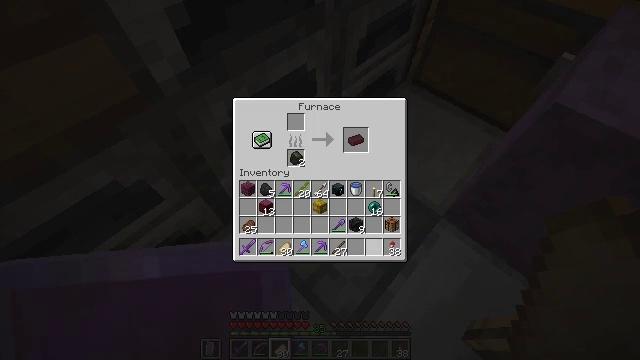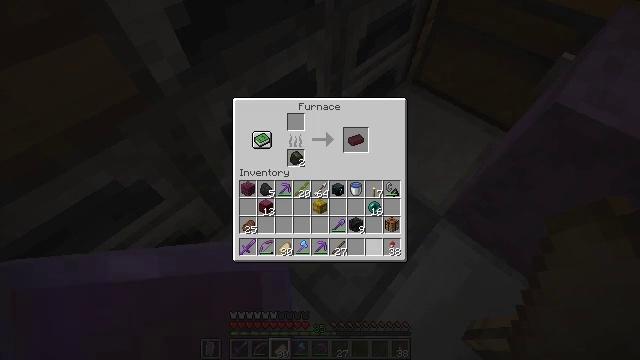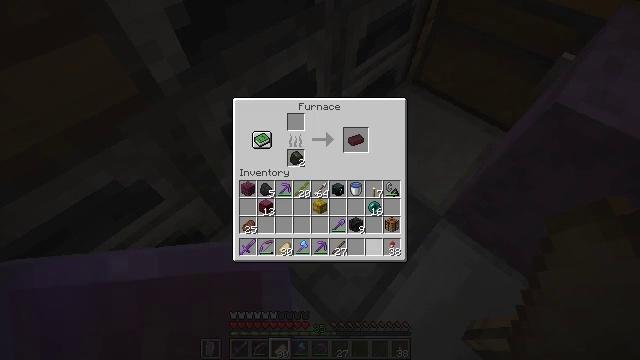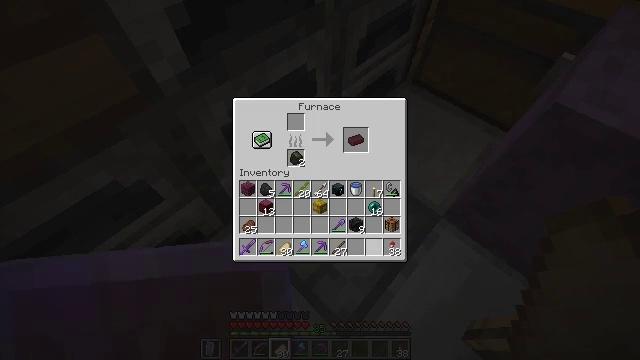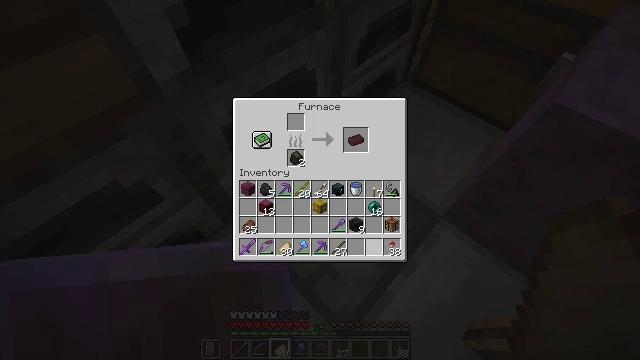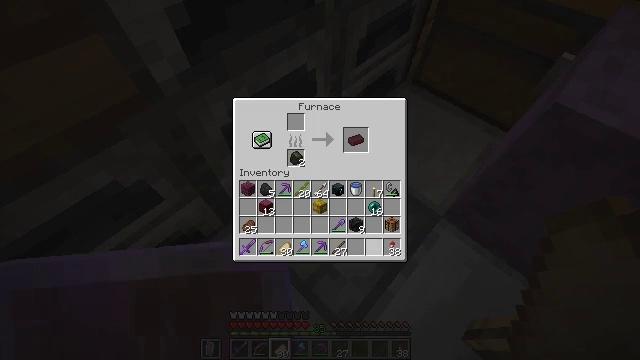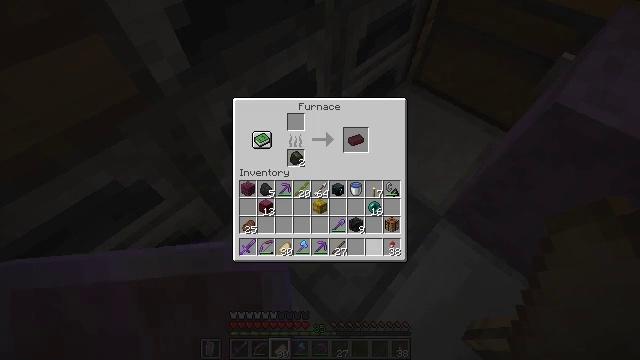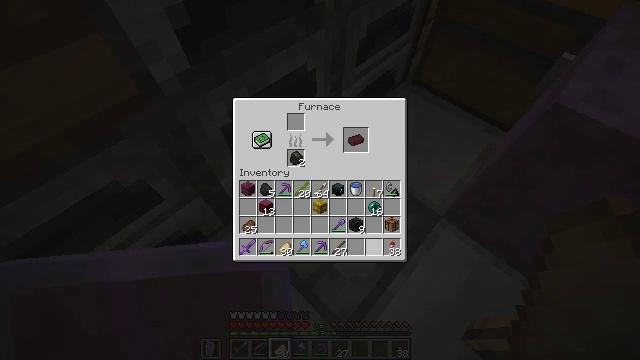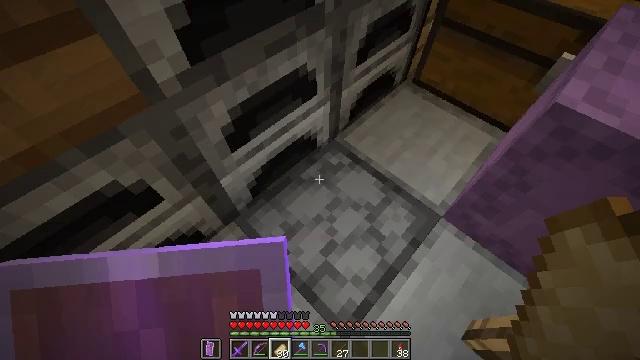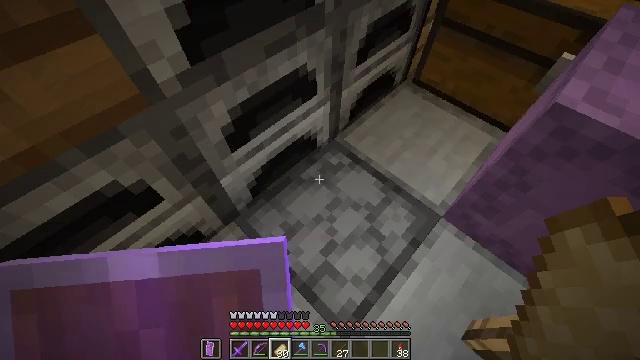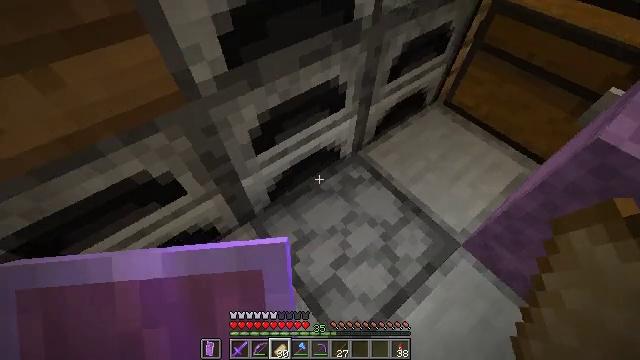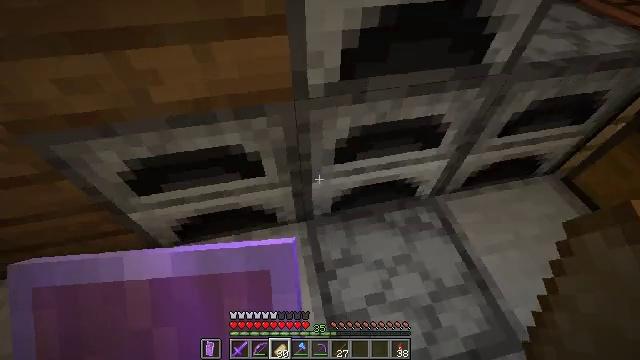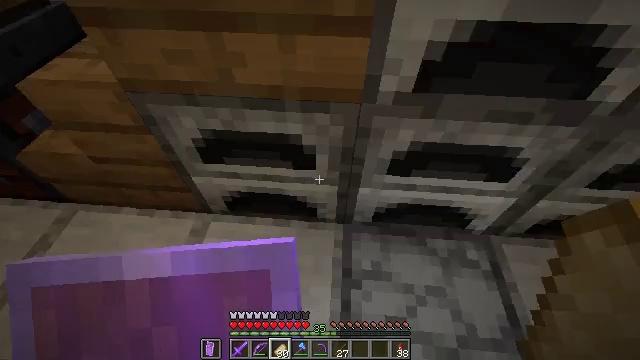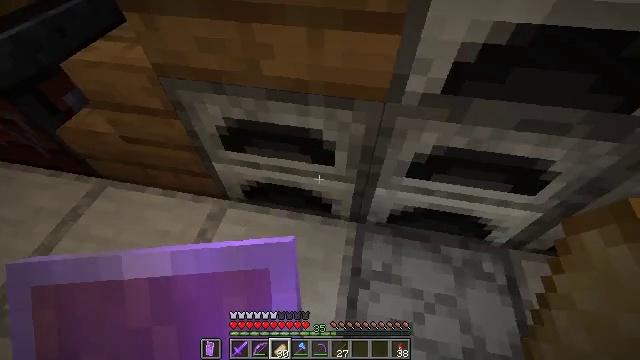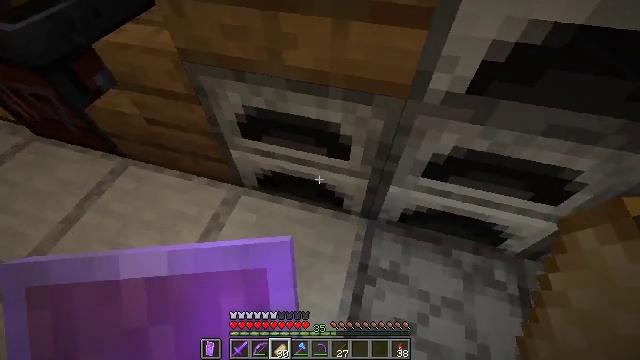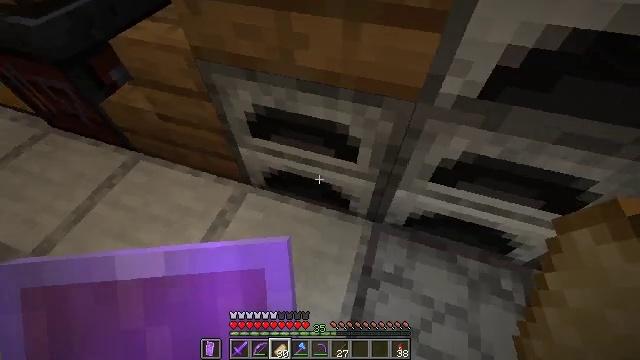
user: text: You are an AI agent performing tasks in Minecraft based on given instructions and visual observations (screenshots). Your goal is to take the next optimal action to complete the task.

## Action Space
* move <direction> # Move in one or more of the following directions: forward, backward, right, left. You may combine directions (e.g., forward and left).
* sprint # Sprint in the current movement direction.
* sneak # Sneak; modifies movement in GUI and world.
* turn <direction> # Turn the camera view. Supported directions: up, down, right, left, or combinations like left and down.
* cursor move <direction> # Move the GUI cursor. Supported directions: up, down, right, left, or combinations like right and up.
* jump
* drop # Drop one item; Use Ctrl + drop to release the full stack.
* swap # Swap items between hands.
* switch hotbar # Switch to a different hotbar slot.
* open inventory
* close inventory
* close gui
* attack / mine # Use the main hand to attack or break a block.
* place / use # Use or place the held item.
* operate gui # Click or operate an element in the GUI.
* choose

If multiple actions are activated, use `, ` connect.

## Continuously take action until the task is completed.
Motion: motion action
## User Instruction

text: Mine the magenta shulker box.
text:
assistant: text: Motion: sneak, attack / mine
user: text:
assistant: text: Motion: sneak, attack / mine
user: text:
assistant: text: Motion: no_op
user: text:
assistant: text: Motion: no_op
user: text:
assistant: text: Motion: no_op
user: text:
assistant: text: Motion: no_op
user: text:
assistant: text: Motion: no_op
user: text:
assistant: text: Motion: no_op
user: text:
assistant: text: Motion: no_op
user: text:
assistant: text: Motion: turn left and up
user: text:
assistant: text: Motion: turn left and up
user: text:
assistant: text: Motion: turn left
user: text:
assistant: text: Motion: turn left
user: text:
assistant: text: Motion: turn left and down
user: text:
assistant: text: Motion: turn left
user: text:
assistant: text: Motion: turn left and up
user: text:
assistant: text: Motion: turn left and up
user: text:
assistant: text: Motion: no_op
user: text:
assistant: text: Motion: no_op
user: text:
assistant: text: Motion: no_op
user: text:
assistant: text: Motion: use / place
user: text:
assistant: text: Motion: use / place
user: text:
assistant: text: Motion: use / place
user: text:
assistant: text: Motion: use / place
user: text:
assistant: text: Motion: no_op
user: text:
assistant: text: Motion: no_op
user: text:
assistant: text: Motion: no_op
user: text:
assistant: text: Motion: no_op
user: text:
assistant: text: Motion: no_op
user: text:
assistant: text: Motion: no_op